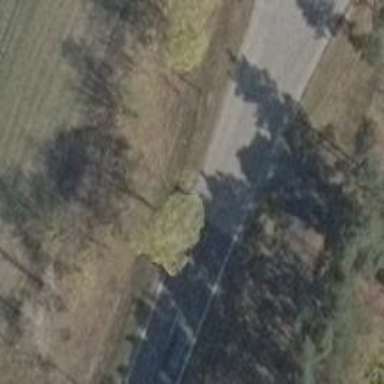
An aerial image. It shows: Secondary road.